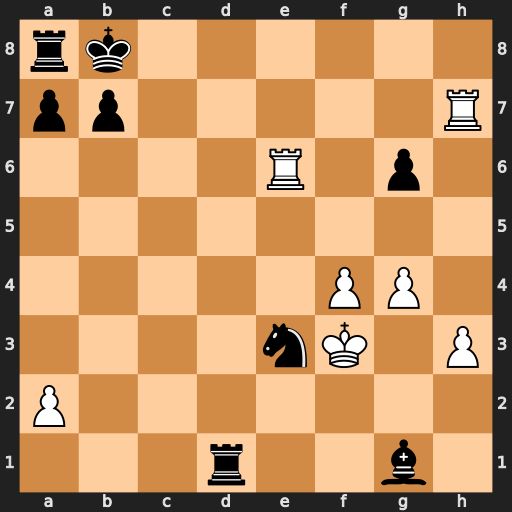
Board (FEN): rk6/pp5R/4R1p1/8/5PP1/4nK1P/P7/3r2b1
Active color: w
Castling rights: -
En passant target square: -
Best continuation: Re8+ Rd8 Rxd8#